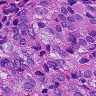
Metastatic tissue present: yes